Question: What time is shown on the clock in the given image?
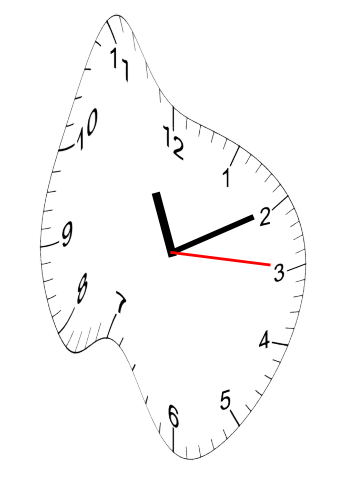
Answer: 11:10:15